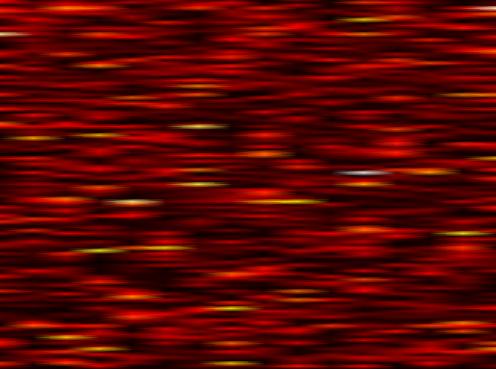
Label: UFMC